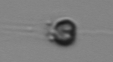
Label: Apedinella